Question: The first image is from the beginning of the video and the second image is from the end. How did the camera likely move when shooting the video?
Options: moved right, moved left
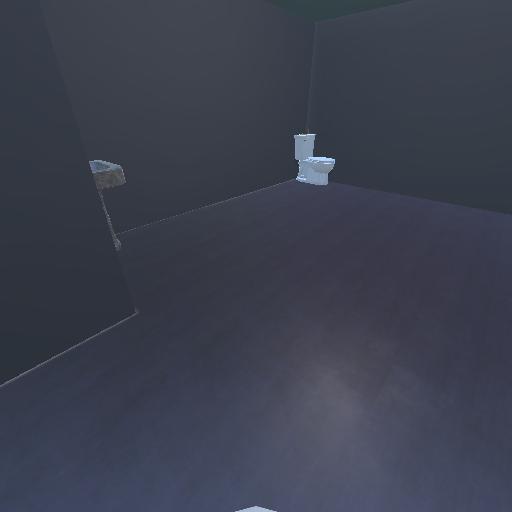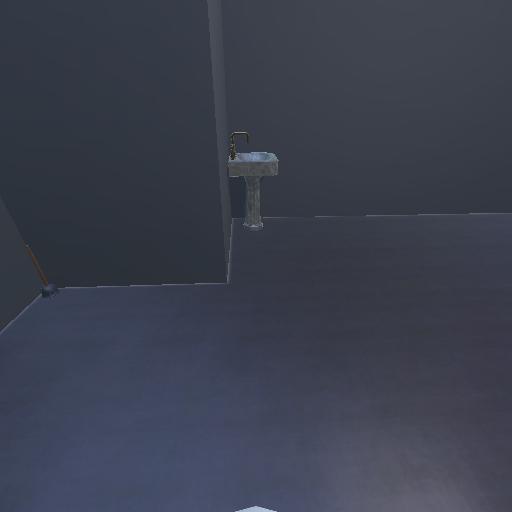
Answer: moved right